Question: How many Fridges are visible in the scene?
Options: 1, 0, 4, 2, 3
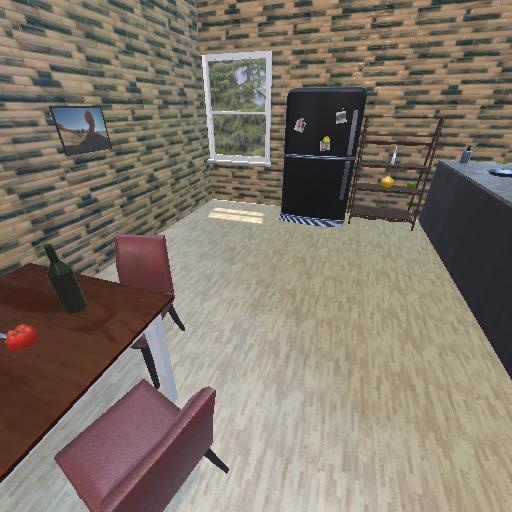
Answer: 1